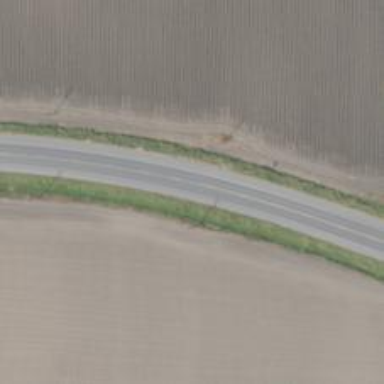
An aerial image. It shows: Primary highway.